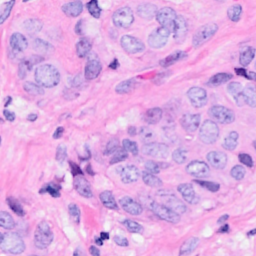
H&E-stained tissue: Breast